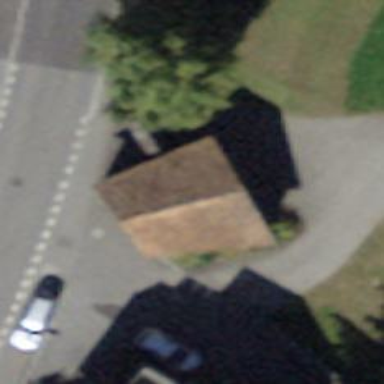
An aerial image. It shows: Shed building.